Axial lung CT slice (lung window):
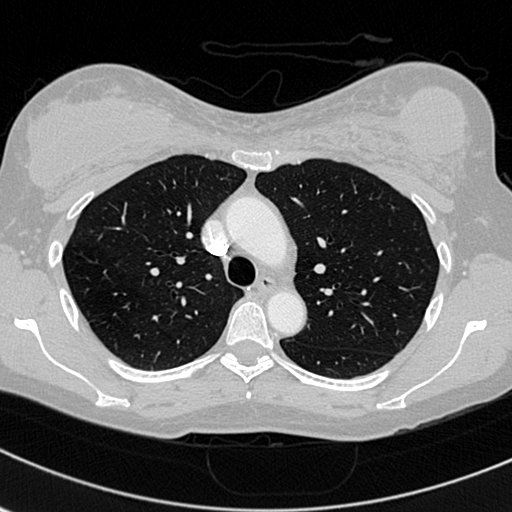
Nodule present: no